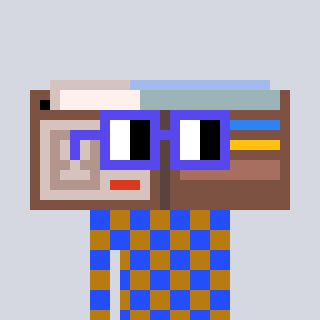
a pixel art character with square blue glasses, a wallet-shaped head and a gold-colored body on a cool background